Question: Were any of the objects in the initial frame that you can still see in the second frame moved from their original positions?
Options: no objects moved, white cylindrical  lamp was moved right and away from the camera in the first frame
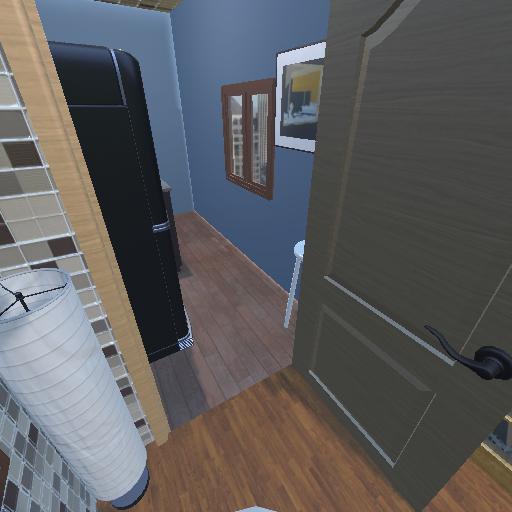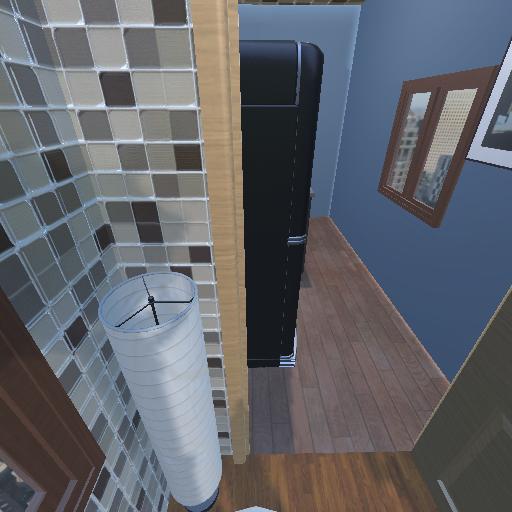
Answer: no objects moved